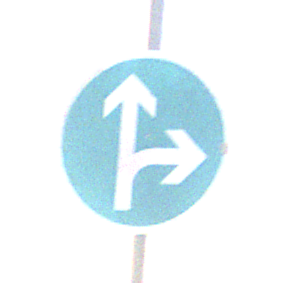
Verkehrszeichen: VorgeschriebeneFahrtrichtungGeradeausOderRechts
Umgebung: Outdoor, RoadRail
Tageszeit: SunriseSunset
Wetter: PartlyCloudy
Licht: Natural
Jahreszeit: NotSpecified
Kontrast: HighContrast